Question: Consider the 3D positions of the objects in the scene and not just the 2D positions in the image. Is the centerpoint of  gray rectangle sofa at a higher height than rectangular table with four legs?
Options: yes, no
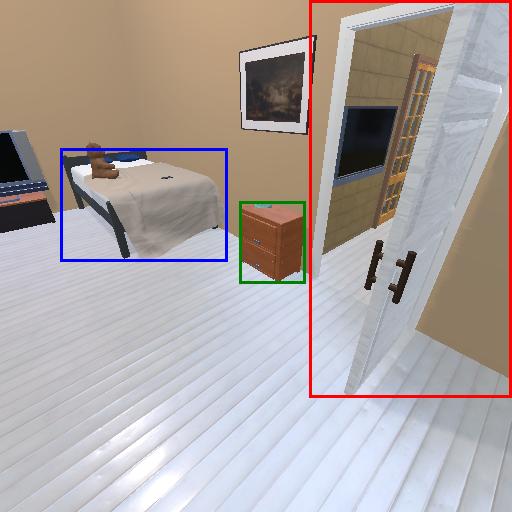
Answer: yes